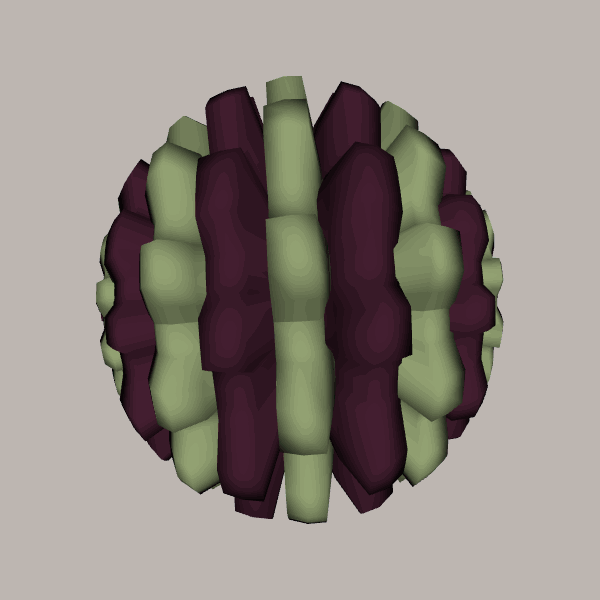
Background: light